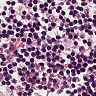
Metastatic tissue present: no